Field crop: maize
Growth stage: 2
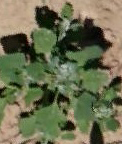
Species: chenopodium